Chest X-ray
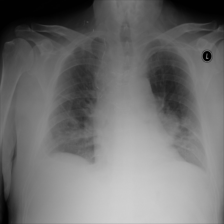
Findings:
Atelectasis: negative
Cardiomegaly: negative
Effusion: negative
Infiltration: positive
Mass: negative
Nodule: positive
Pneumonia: negative
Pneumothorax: negative
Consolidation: negative
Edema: negative
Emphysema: negative
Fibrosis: negative
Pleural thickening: negative
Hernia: negative